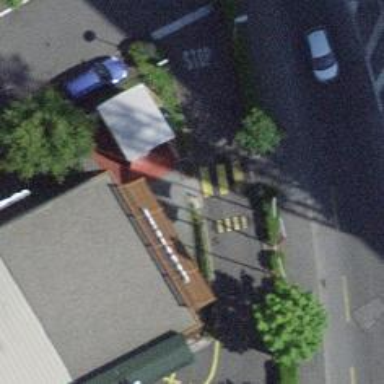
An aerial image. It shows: Playground area for leisure land.